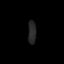
Tissue: lung
Cell type: Endothelial cells
Senescence score: 0.5483
Nuclear area (px): 180
Mean DAPI intensity: 39.633